The plot is a time-scale (wavelet) decomposition of a bearing vibration signal. Based on the visible evidence, which condition applies: normal, inner_race, outer_race, ball?
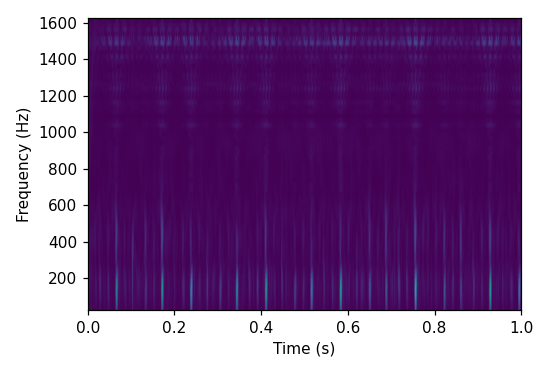
Answer: outer_race